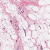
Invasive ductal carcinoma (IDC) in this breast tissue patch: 0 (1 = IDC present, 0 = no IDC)